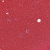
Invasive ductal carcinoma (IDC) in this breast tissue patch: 0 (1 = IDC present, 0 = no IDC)